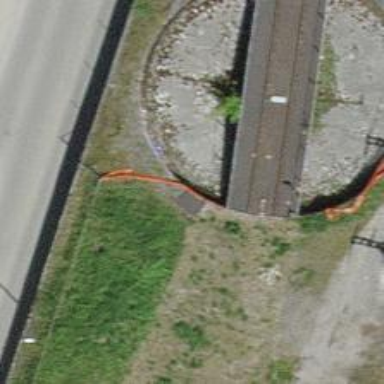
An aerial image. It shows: Abandoned railway.